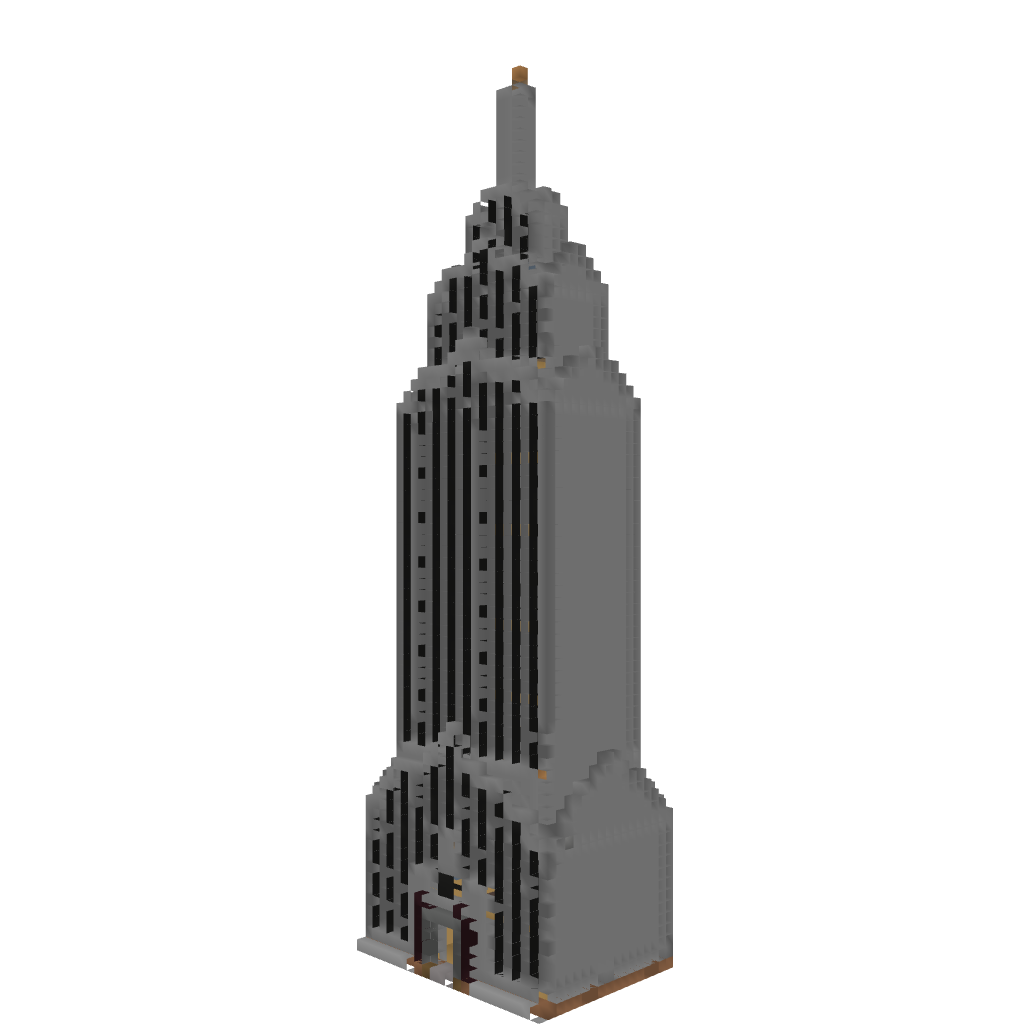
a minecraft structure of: Empire State Building *Medium*